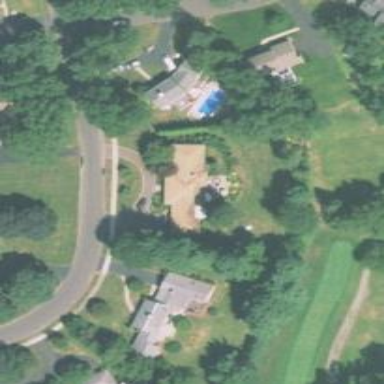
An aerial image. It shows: Driveway.